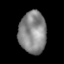
Tissue: lung
Cell type: Epithelial cells
Senescence score: 0.163
Nuclear area (px): 1125
Mean DAPI intensity: 135.484